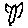
Label: bird